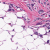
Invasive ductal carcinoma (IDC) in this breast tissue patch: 1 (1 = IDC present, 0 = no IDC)